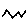
Label: zigzag